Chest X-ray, PA view. Patient: 60 years old, sex M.
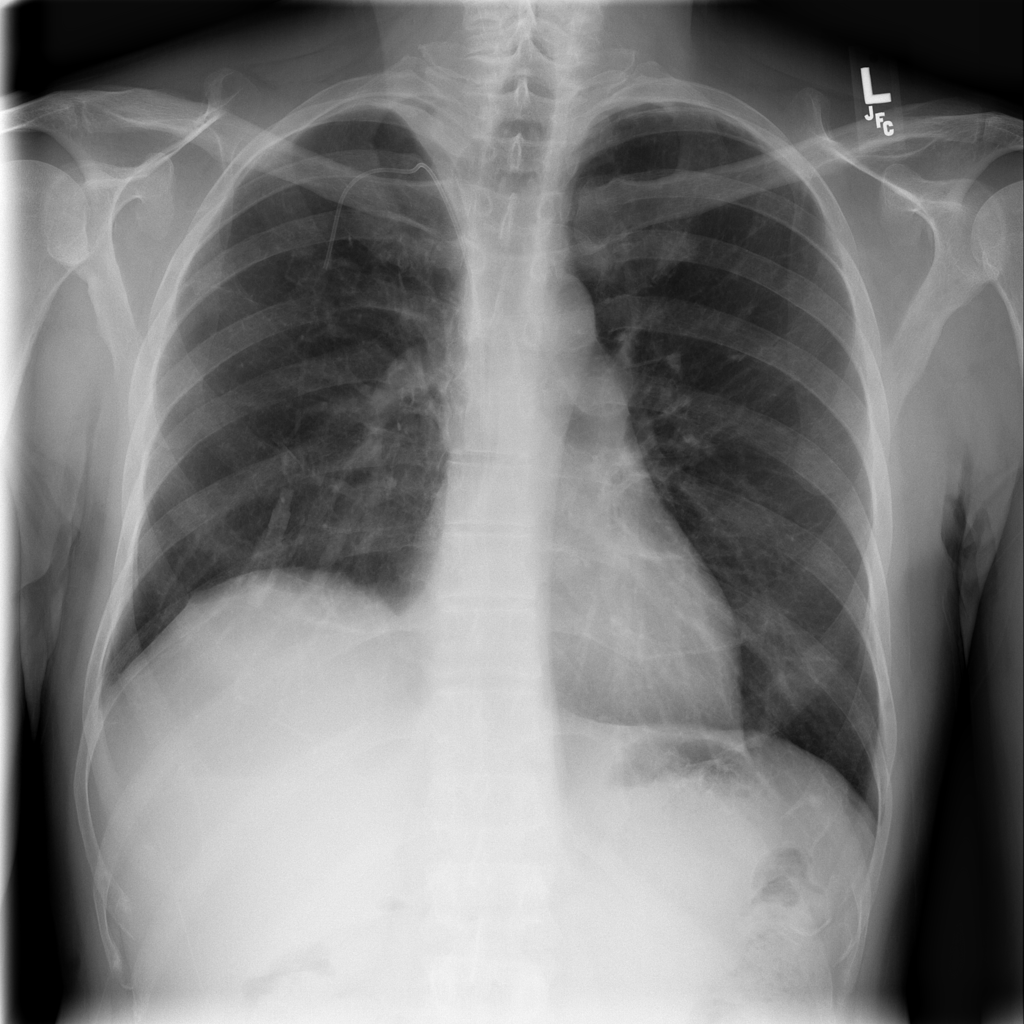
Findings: Fibrosis, Infiltration